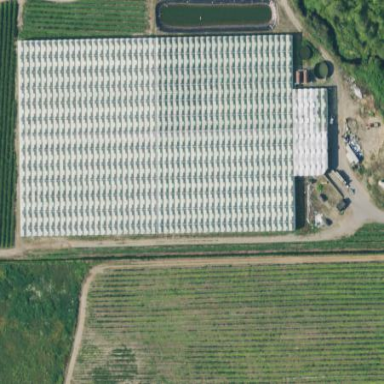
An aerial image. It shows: Greenhouse used for horticulture.